Interaction volume radius: 5 \u00c5
Interaction volume height: 25 \u00c5
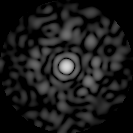
Disorder parameter: 0.7979